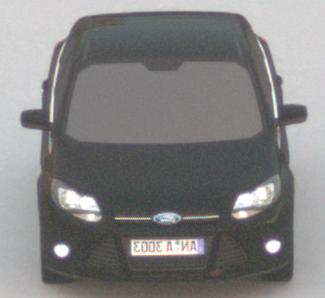
Make: Ford
Model: Focus 1.6 Ti-VCT
Detailed model: Focus (III)
Model produced from: 2011/09
Model produced until: 2014/09
Doors: 5
Color: black
Road condition: dry road
Daytime: sunrise or sunset
Contrast: medium contrast